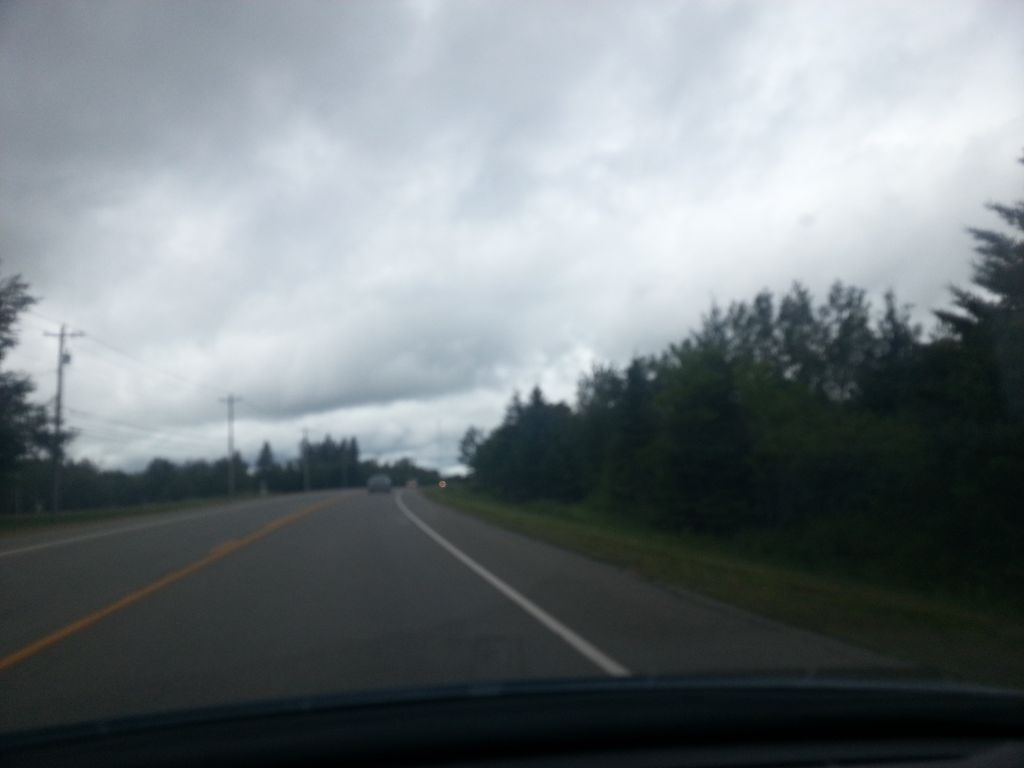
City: charlottetown